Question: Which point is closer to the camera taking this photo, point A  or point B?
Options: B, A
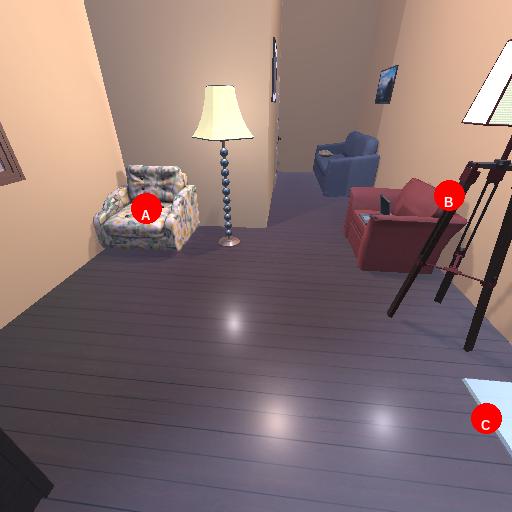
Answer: B